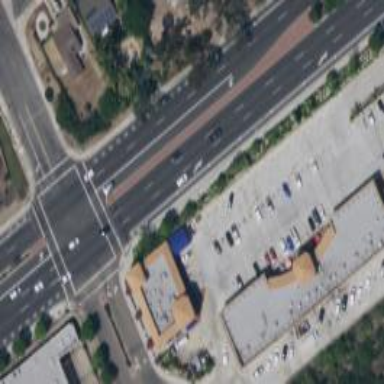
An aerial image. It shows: Retail area.